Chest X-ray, PA view. Patient: 62 years old, sex F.
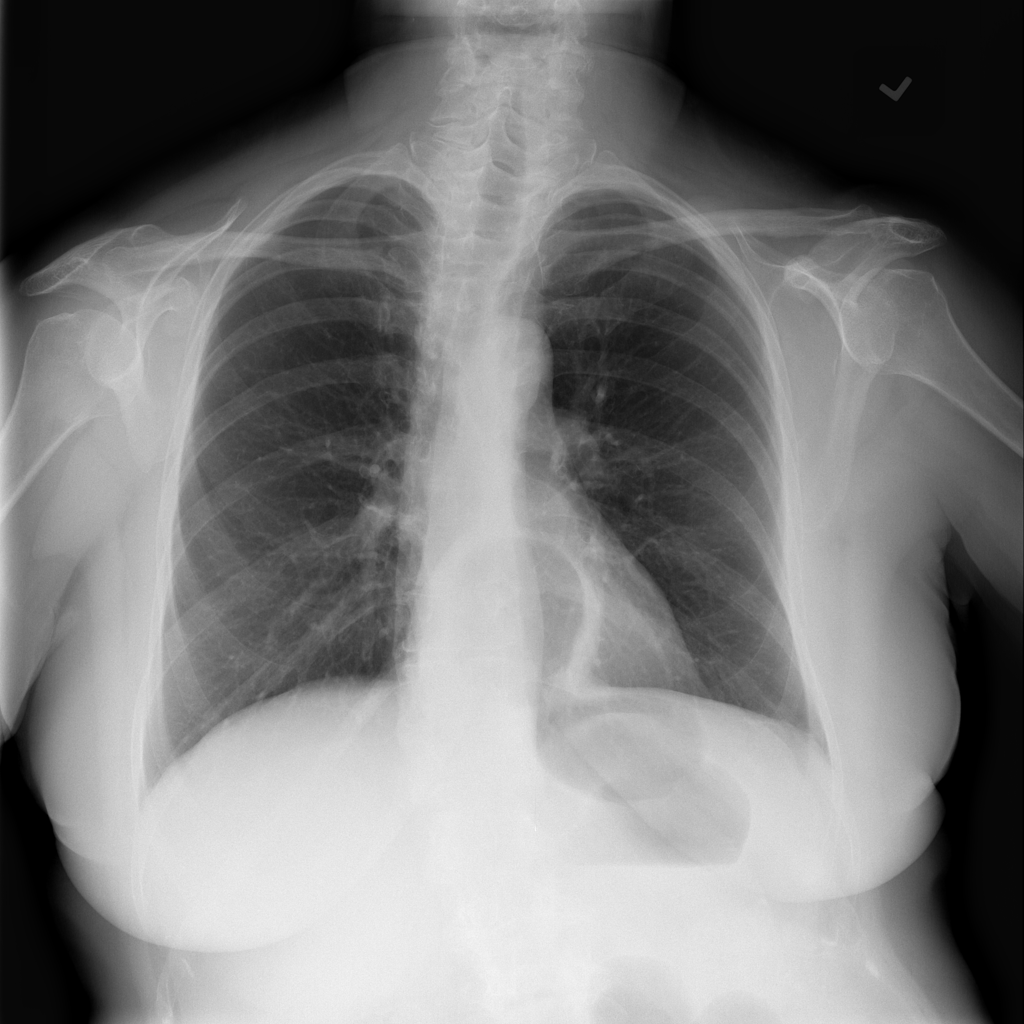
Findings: Atelectasis, Hernia, Infiltration